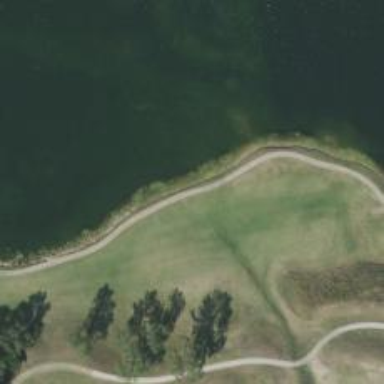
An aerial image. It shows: Footway that serves as golf path.